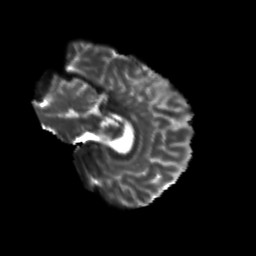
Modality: T2w
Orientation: sagittal
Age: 29
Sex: male
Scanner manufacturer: siemens
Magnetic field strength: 3 T
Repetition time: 3.5 s
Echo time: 0.104 s